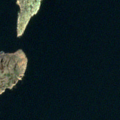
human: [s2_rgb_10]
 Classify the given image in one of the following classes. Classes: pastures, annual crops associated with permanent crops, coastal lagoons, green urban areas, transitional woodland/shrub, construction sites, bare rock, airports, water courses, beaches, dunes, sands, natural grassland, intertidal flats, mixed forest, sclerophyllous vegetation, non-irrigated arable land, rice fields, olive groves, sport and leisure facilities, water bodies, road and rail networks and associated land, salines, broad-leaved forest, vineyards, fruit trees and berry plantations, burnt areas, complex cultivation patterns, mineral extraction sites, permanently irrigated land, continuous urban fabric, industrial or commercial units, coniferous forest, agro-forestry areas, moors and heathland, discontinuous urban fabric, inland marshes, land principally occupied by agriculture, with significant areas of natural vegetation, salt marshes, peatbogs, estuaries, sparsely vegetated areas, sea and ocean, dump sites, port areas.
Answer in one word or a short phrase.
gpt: bare rock, sea and ocean